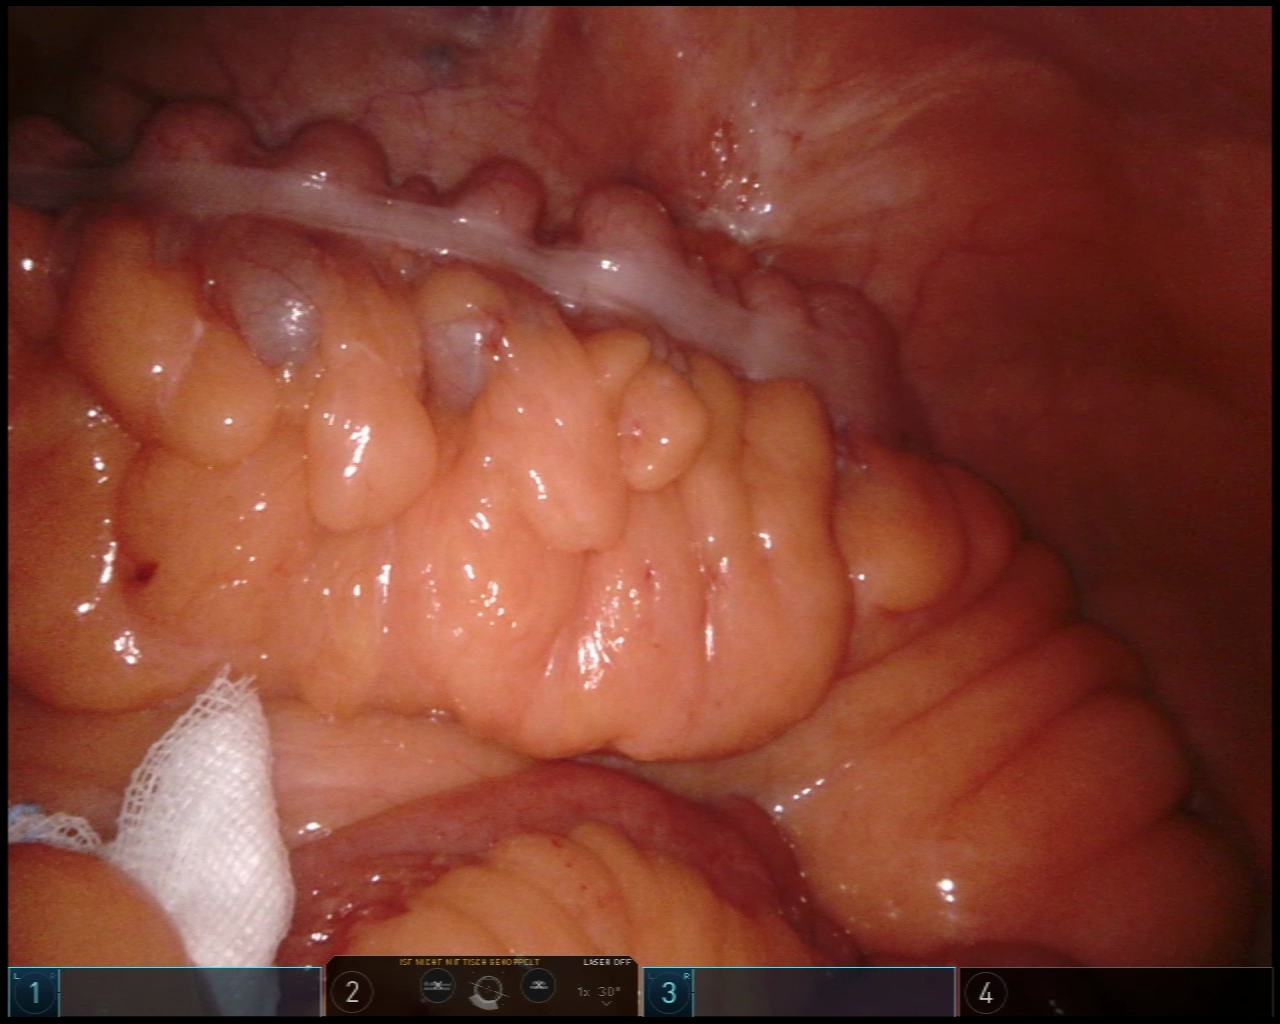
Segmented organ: colon
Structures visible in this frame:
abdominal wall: yes
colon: yes
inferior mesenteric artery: no
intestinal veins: no
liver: no
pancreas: no
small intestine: yes
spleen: no
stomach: no
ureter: no
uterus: no
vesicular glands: no